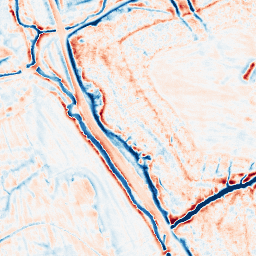
Category: edge_preserving
Decomposition family: bilateral
Decomposition parameters: d: 15
sigma_color: 50
sigma_space: 50
Upsampling method: quartic
Upsampling parameters: scale: 4
Upsampling scale: 4